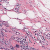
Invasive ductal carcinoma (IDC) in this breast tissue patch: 0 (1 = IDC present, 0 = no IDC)